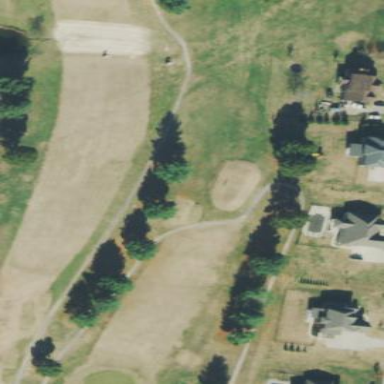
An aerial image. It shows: Scenic golf fairway.